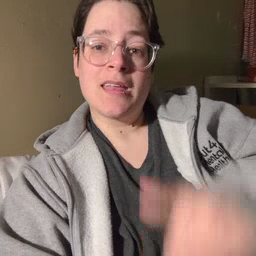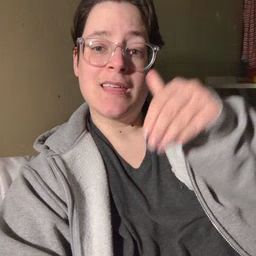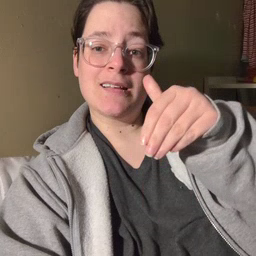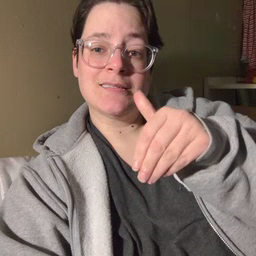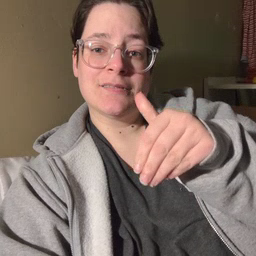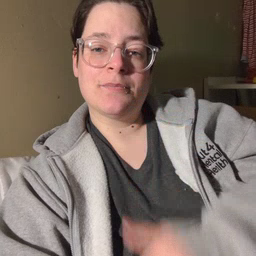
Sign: night